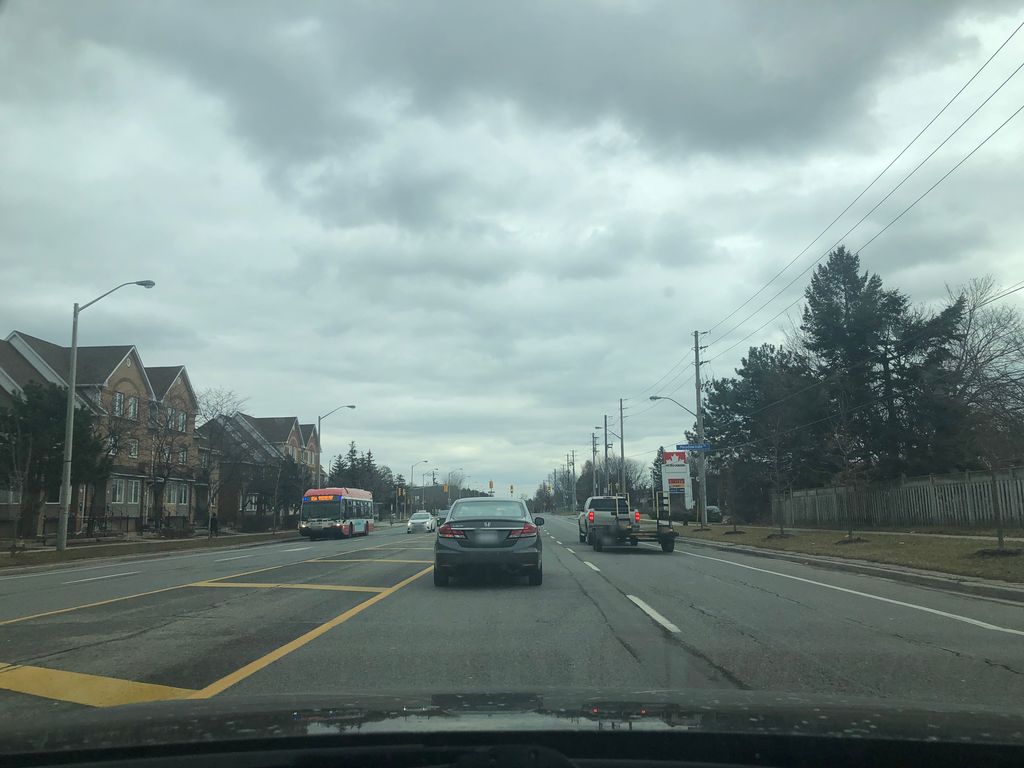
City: toronto